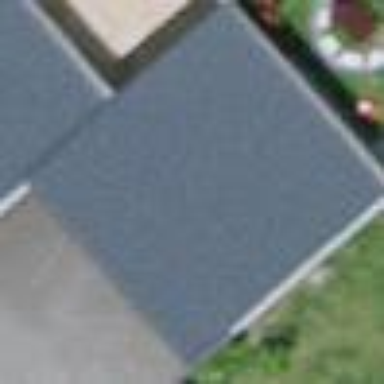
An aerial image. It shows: Garage.